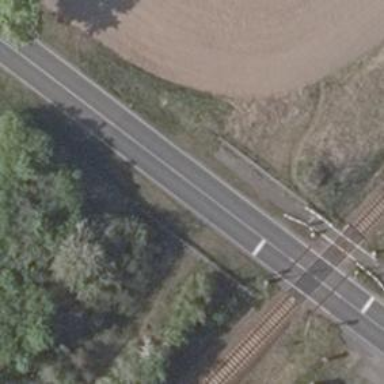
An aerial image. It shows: Secondary road with asphalt surface.